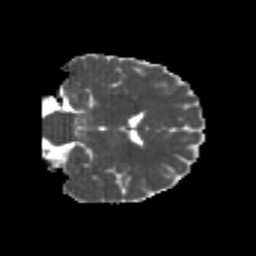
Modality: MD
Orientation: coronal
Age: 26
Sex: male
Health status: healthy
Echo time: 0.074 s